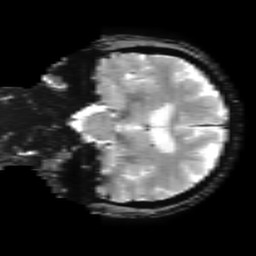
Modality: T2starw
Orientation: coronal
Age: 63
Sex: male
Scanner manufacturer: ge
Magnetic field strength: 3 T
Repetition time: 0.65 s
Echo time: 0.02 s